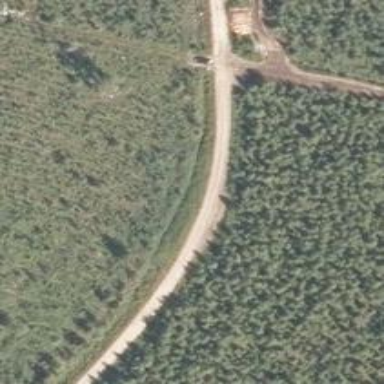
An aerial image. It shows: Unclassified road.